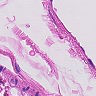
Metastatic tissue present: no